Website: home-depot
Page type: address-validator
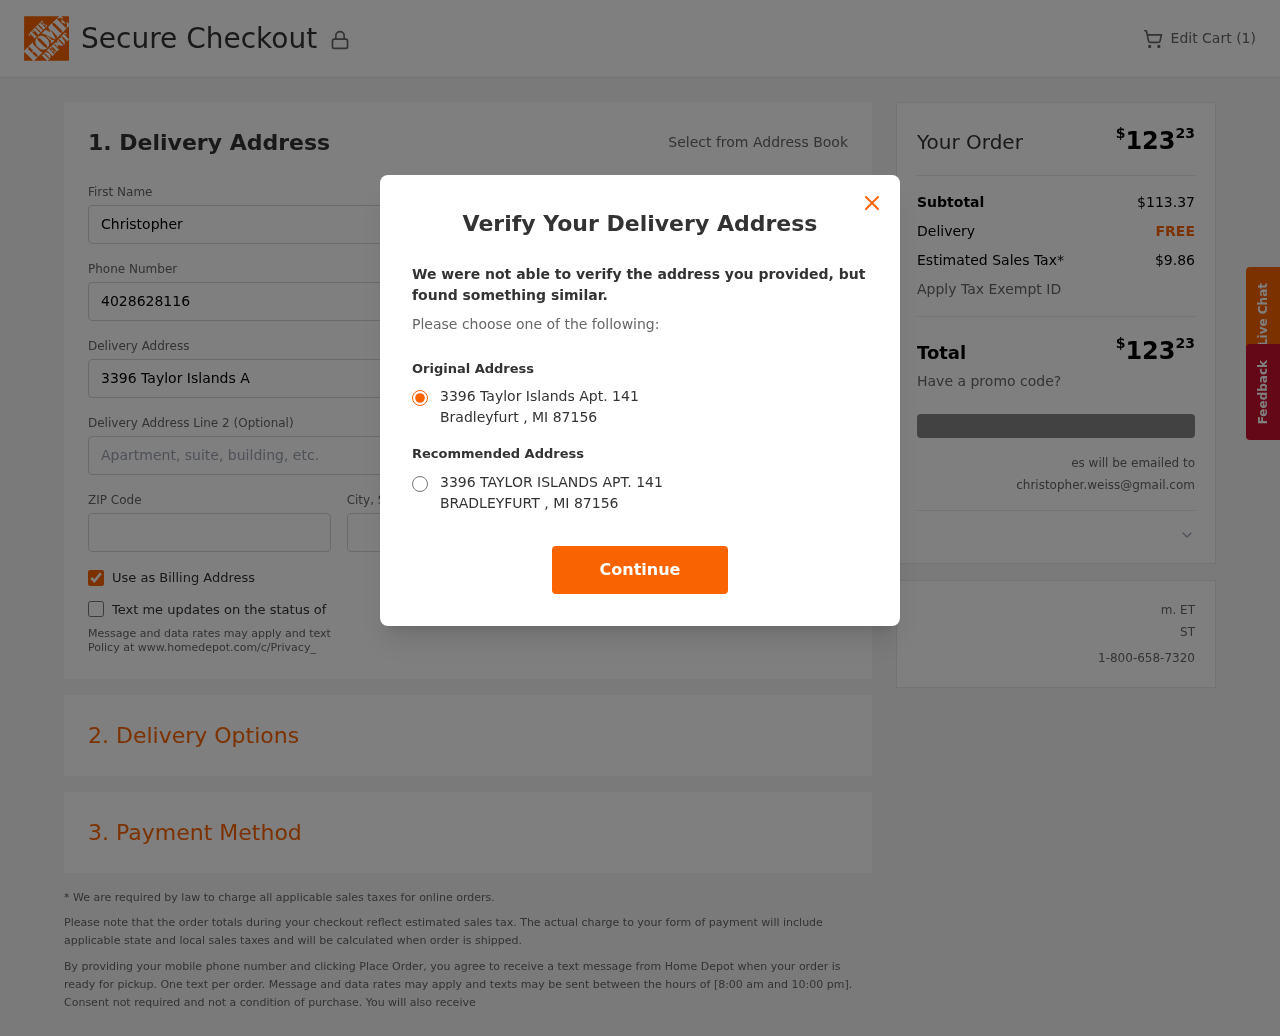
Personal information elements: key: PII_CITY
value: Bradleyfurt
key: PII_EMAIL
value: christopher.weiss@gmail.com
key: PII_POSTCODE
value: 87156
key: PII_STATE_ABBR
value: MI
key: PII_STREET
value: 3396 Taylor Islands Apt. 141
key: PII_FIRSTNAME
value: Christopher
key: PII_LASTNAME
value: Weiss
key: PII_PHONE
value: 4028628116
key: PII_STREET2
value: Apt. 645
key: PII_CITY_STATE
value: Bradleyfurt, MI
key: PII_STREET_ALT
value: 3396 TAYLOR ISLANDS APT. 141
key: PII_CITY_ALT
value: BRADLEYFURT
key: PII_POSTCODE_FULL
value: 87156
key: PII_POSTCODE_NUMERIC
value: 87156
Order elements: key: ORDER_NUM_ITEMS
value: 1
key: ORDER_TOTAL
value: $12323
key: ORDER_SUBTOTAL
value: $113.37
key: ORDER_SHIPPING_COST
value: FREE
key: ORDER_TAX
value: $9.86